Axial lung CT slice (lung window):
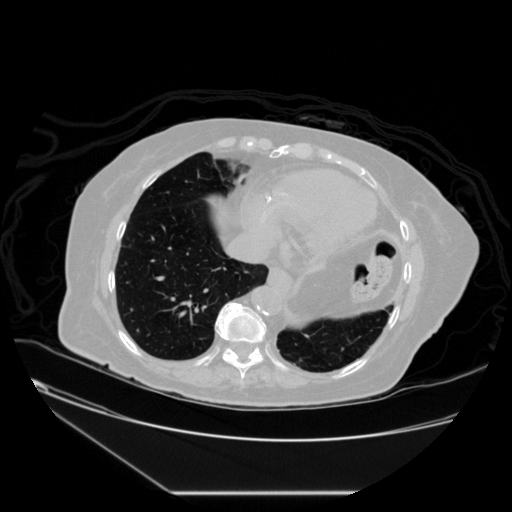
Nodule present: no